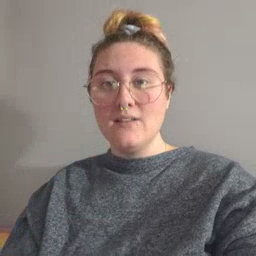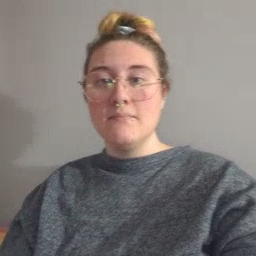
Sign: milk